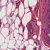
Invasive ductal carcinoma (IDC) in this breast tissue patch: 0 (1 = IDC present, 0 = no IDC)